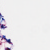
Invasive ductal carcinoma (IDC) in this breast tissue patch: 0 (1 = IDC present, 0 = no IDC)